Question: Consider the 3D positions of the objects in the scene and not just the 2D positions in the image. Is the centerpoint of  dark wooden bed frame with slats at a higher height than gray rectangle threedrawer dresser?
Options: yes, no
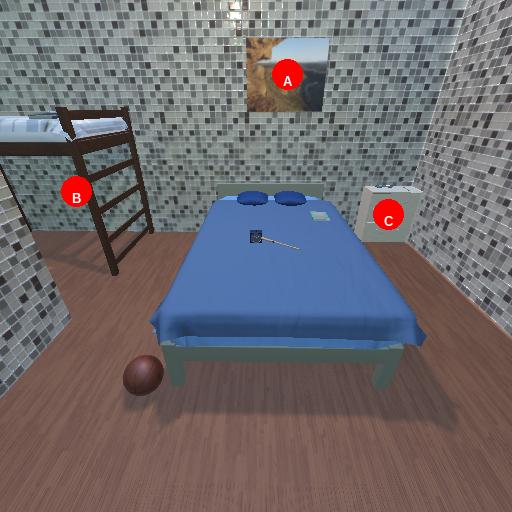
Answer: yes